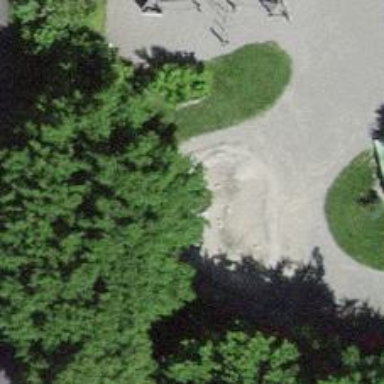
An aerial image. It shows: Sandpit at the playground.